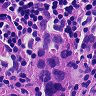
Metastatic tissue present: yes